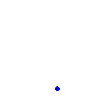
Particle: pion